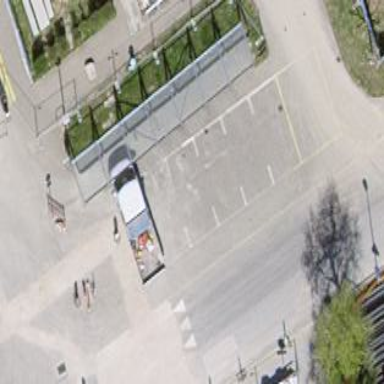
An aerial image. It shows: Street side parking area.